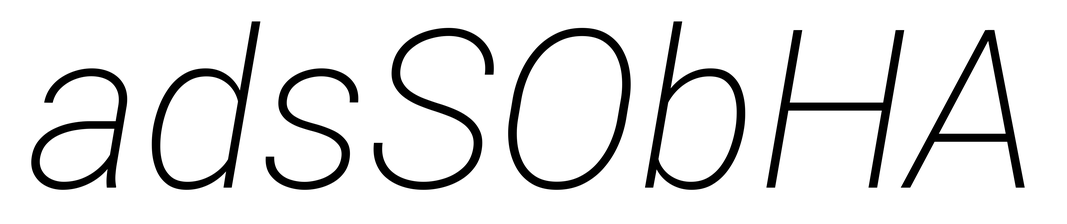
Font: Roboto-Italic_ExtraLight_Italic